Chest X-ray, PA view. Patient: 58 years old, sex M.
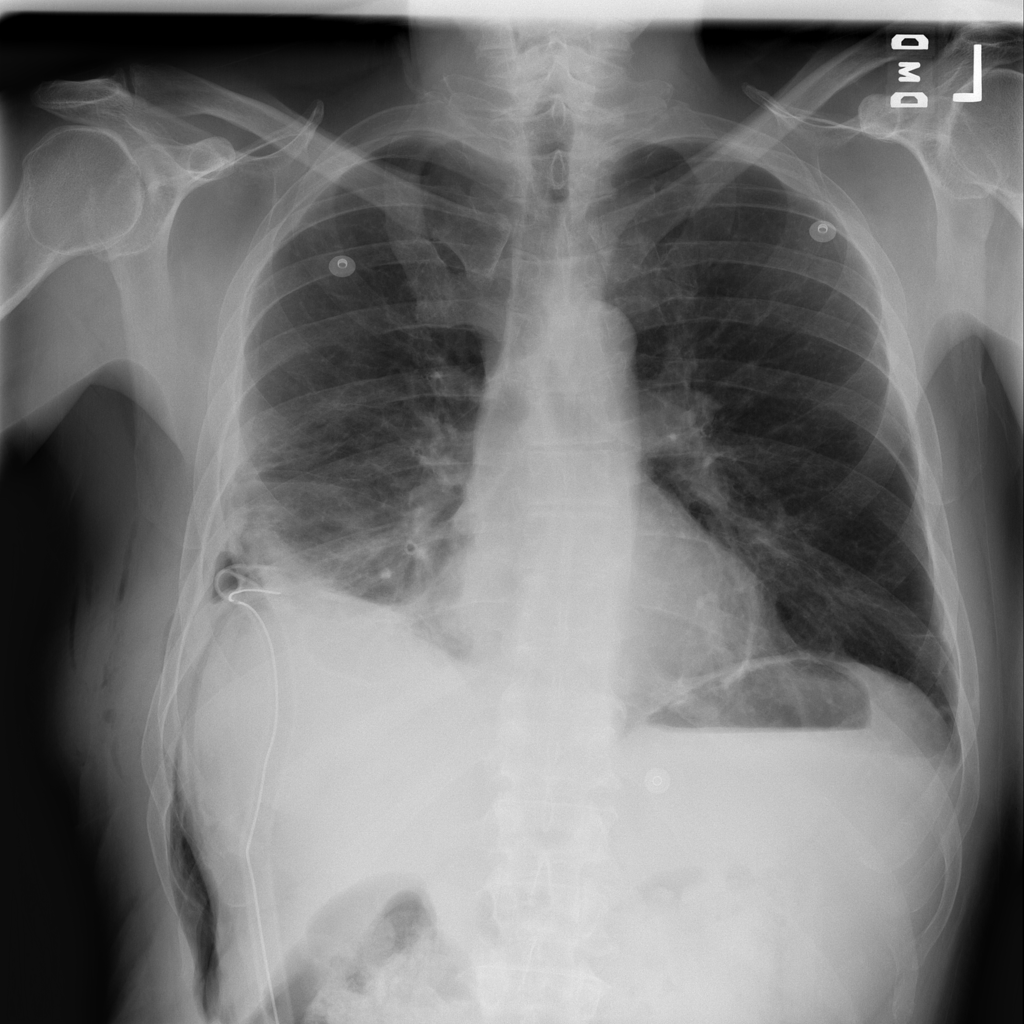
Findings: Atelectasis, Effusion, Pneumothorax